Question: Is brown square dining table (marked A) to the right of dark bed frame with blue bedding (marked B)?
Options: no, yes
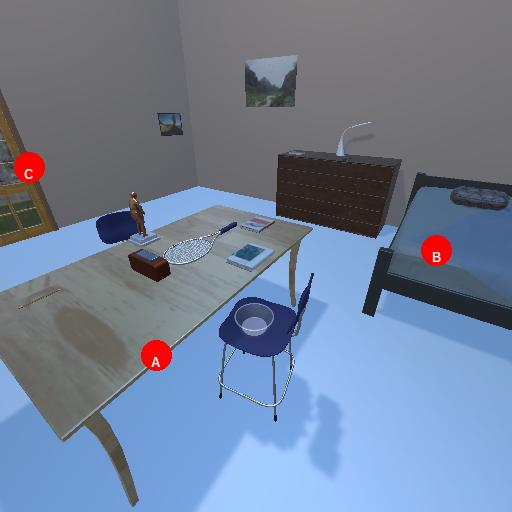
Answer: no